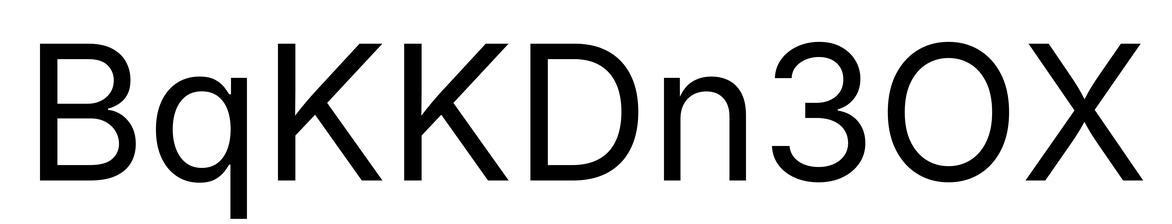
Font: Inter_Regular